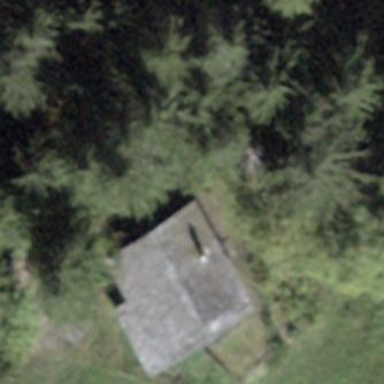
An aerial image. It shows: Farm building.